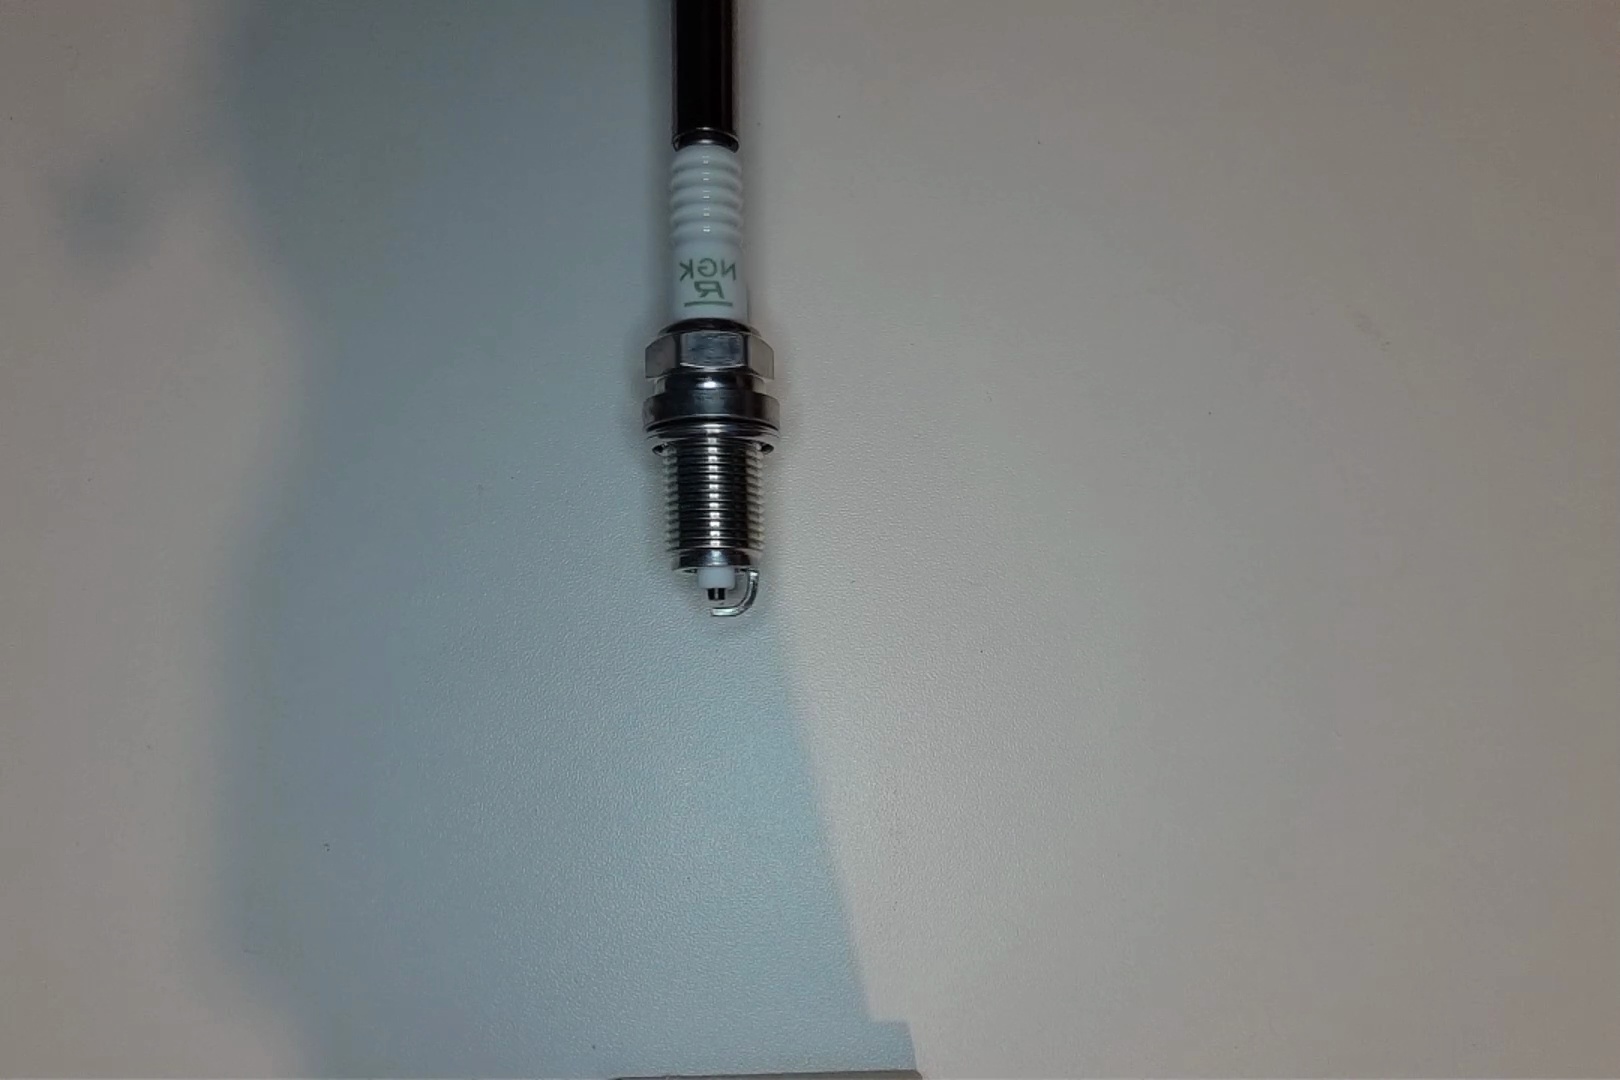
Label: no anomaly